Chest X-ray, AP view. Patient: 75 years old, sex F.
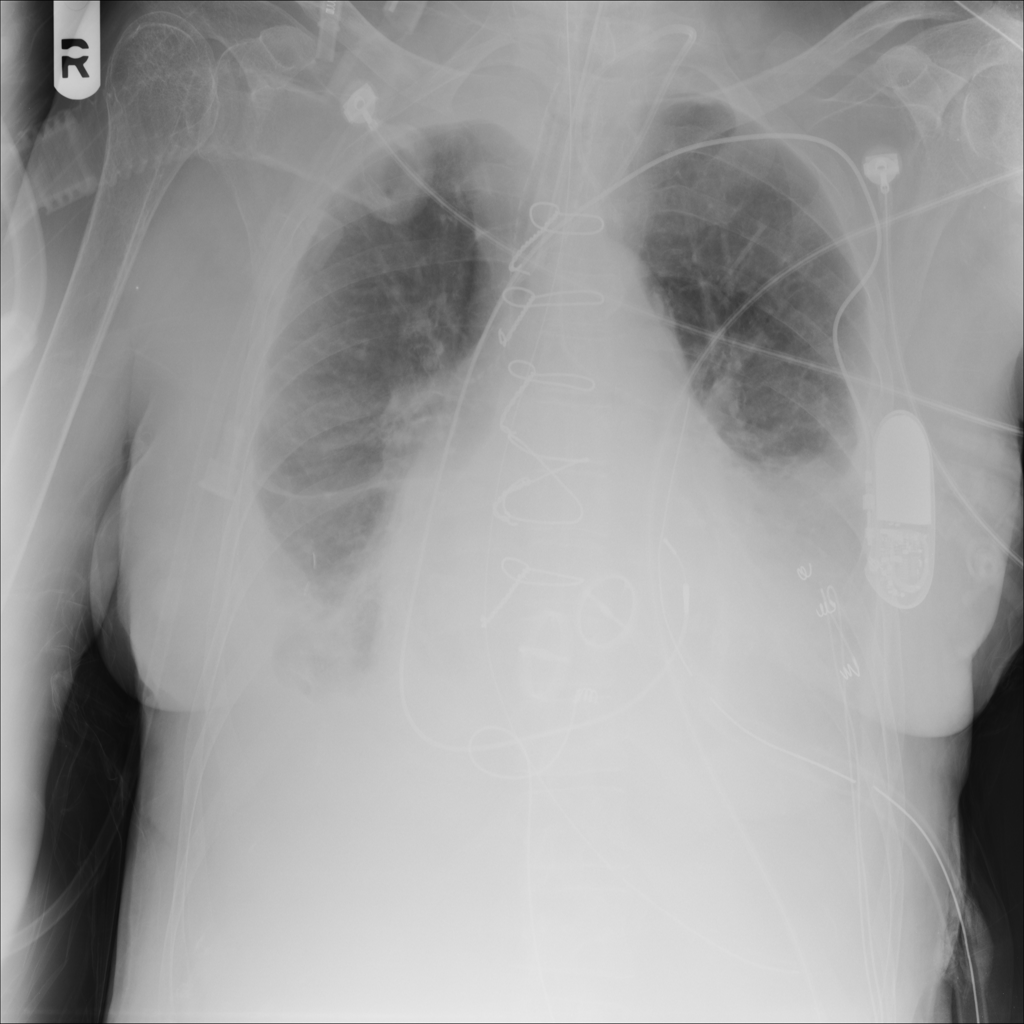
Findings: Effusion, Infiltration